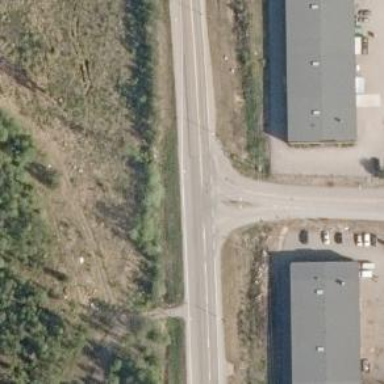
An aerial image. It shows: Secondary road with asphalt surface.